Question: I am trying to calculate the value of a double integral numerically in R. My code and the equation that I am trying to code are as follows:
'''
Expectedrsquare<-function(theta=.05,sigma=.0135,alpha=0.05,r0=0,Maturity=20){
library(mvtnorm)
DoubleIntegration<-integrate(function(s) {
sapply(s, function(s) {
integrate(function(u){
Mus<- exp(-alpha*s)*r0+(1-exp(-alpha*s))*theta
Sigmas<-((sigma^2/(2*alpha))*(1-exp(-2*alpha*s)))^0.5
Muu<- exp(-alpha*u)*r0+(1-exp(-alpha*u))*theta
Sigmau<-((sigma^2/(2*alpha))*(1-exp(-2*alpha*u)))^0.5
Cov<-(sigma^2/(2*alpha))*exp(-alpha*(s-u))*(1-exp(-2*alpha*u))
Chi<-Cov/(Sigmas*Sigmau)
Zetas<-Mus/Sigmas
Zetau<-Muu/Sigmau
Phi2<-pmvnorm(lower=-Inf*c(1,1),upper=c(-Zetas,-Zetau),mean=c(0,0),corr=rbind(c(1,Chi),c(Chi,1)))
IntegralFunction<-(Mus*Muu+Cov)*(1-pnorm(-Zetas)-pnorm(-Zetau)-Phi2[1])+
Sigmas*Muu*dnorm(Zetas)*pnorm((Zetau-Chi*Zetas)/((1-Chi^2)^0.5))+
Sigmau*Mus*dnorm(Zetau)*pnorm((Zetas-Chi*Zetau)/((1-Chi^2)^0.5))+
Sigmas*Sigmau*(((1-Chi^2)/(2*pi))^0.5)*dnorm(((Zetau^2-2*Chi*Zetas*Zetau+Zetas^2)/((1-Chi^2)))^0.5)
return(IntegralFunction)
}, 0, s)$value
})
}, 0, Maturity)
return(2*DoubleIntegration)
}
'''

When I compile and run the code I get the following error:
'''
Error in checkmvArgs(lower = lower, upper = upper, mean = mean, corr = corr, :
'diag(corr)' and 'lower' are of different length
'''
Can someone please help me with the error or suggest another way of solving the problem.
Thanks.
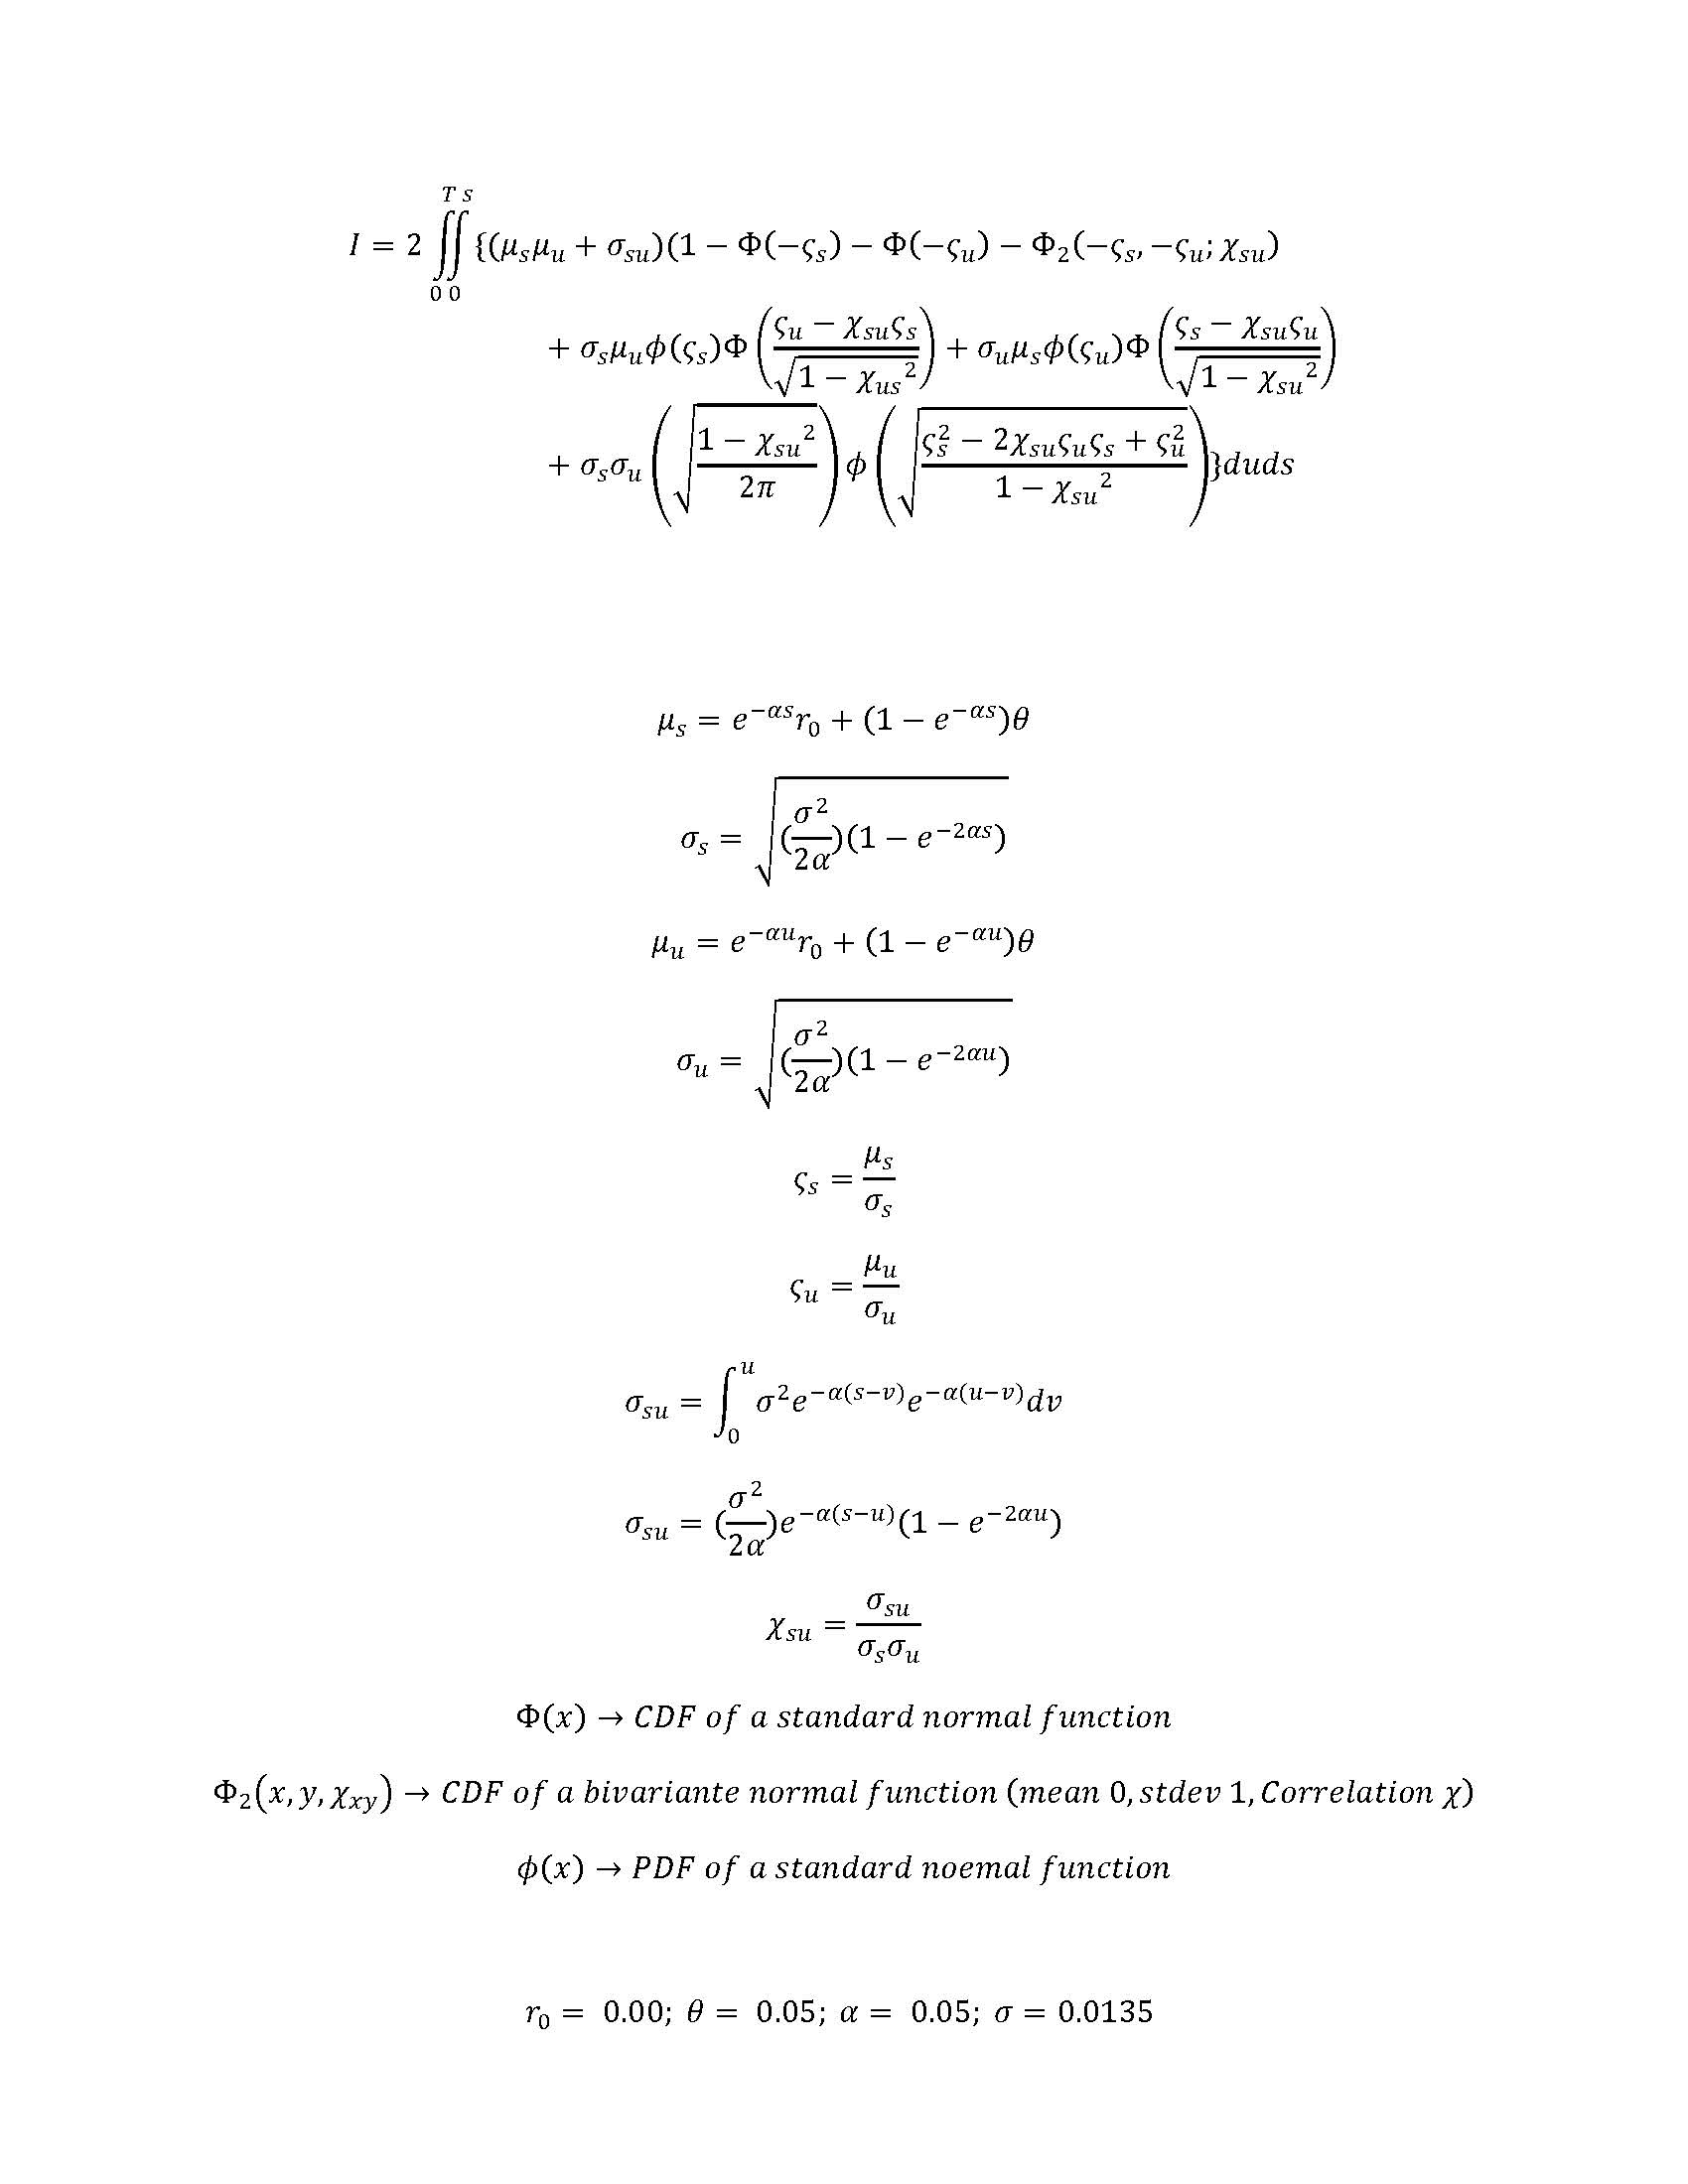
Answer: Finally got this working. Just had to calculate the Bivariate CDF separately in a loop and vectorize it.
'''
Zetas<-Mus/Sigmas
Zetau<-Muu/Sigmau
L<-length(u)
Phi2<-vector(length=L)
for(i in 1:L){
t<-pmvnorm(lower=-Inf*c(1,1),upper=c(-Zetas,-Zetau[i]),mean=c(0,0),
corr=rbind(c(1,Chi[i]),c(Chi[i],1)))
Phi2[i]<-t[1]
}
IntegralFunction <- (Mus*Muu+Cov)*(1-pnorm(-Zetas)-pnorm(-Zetau)-Phi2)+
Sigmas*Muu*dnorm(Zetas)*pnorm((Zetau-Chi*Zetas)/((1-Chi^2)^0.5))+
Sigmau*Mus*dnorm(Zetau)*pnorm((Zetas-Chi*Zetau)/((1-Chi^2)^0.5))+
Sigmas*Sigmau*(((1-Chi^2)/(2*pi))^0.5)*
dnorm(((Zetau^2-2*Chi*Zetas*Zetau+Zetas^2)/((1-Chi^2)))^0.5)
'''